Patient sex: M
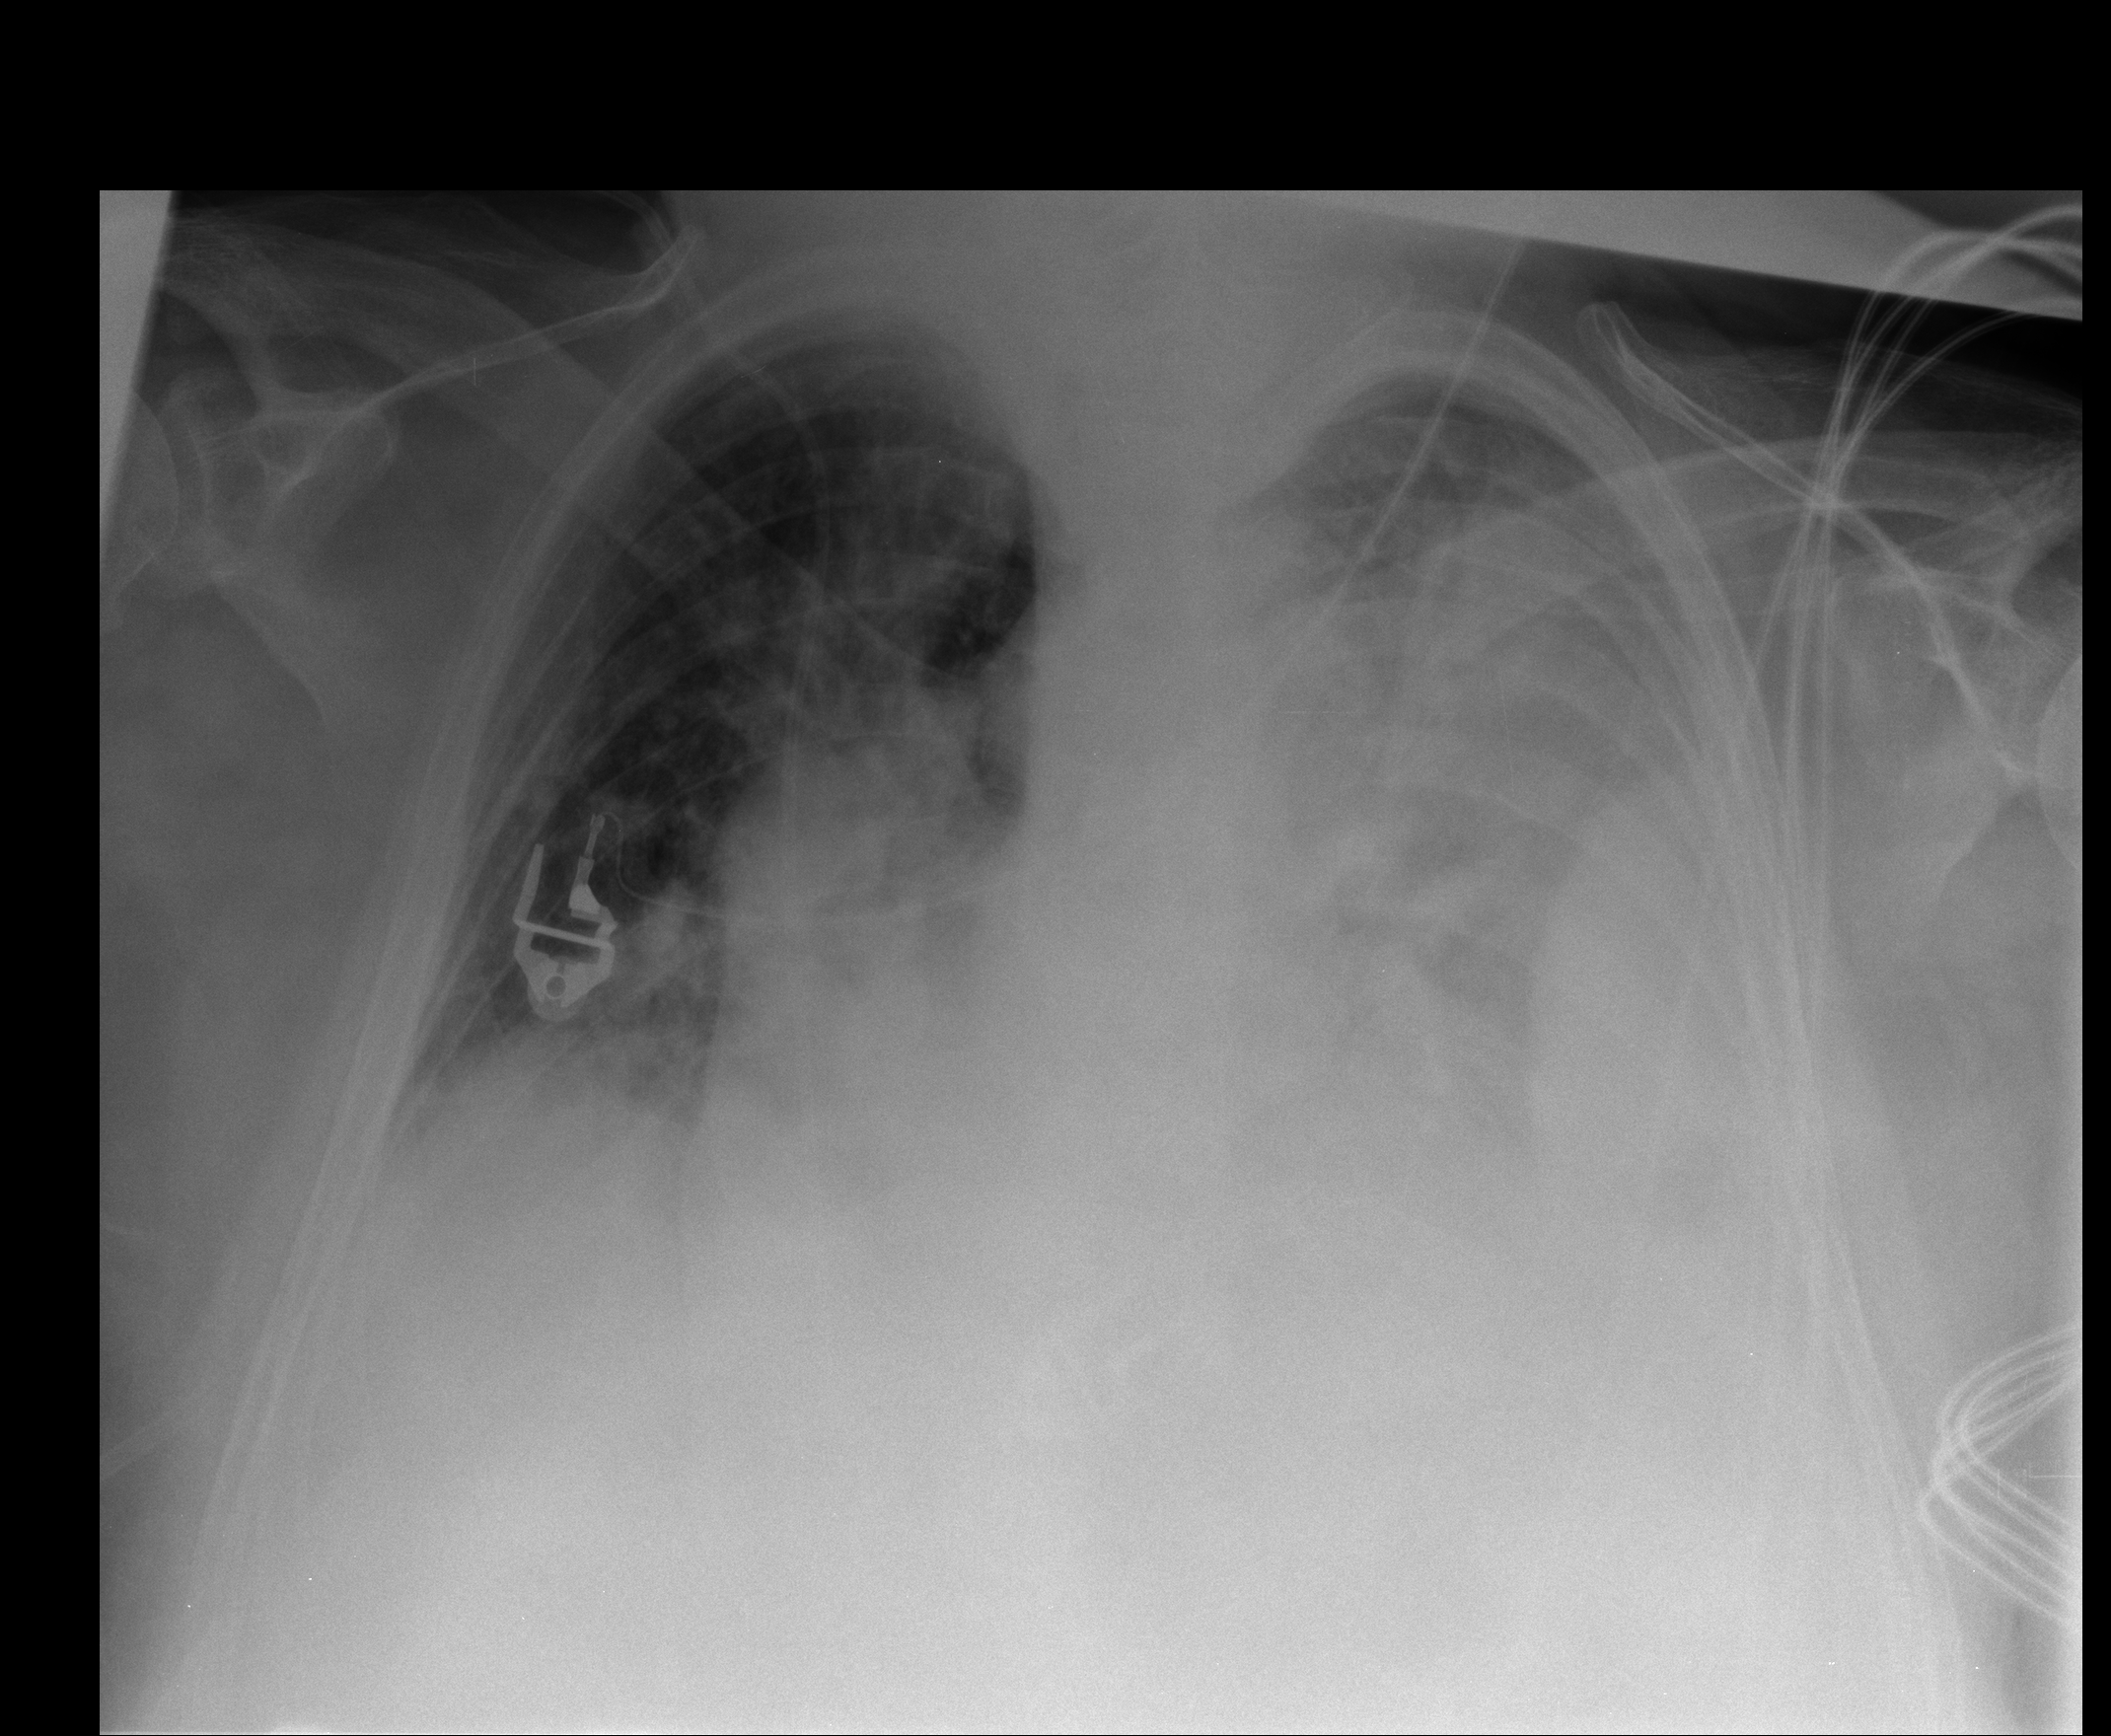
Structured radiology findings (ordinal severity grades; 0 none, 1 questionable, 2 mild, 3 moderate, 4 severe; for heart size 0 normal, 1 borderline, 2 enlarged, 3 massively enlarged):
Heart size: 3
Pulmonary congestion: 2
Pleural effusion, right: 3
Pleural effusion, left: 3
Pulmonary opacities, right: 0
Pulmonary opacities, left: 0
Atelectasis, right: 2
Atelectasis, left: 3